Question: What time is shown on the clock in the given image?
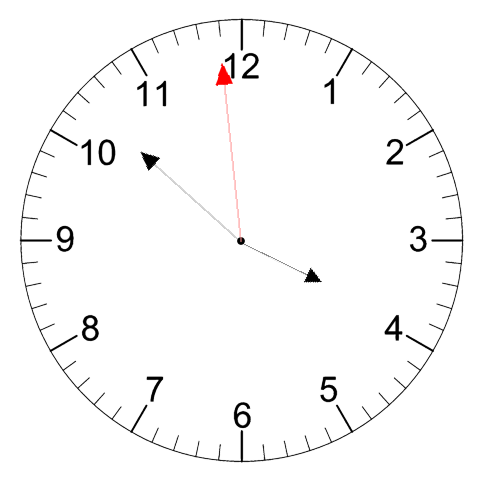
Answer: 03:51:59